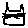
Label: cat